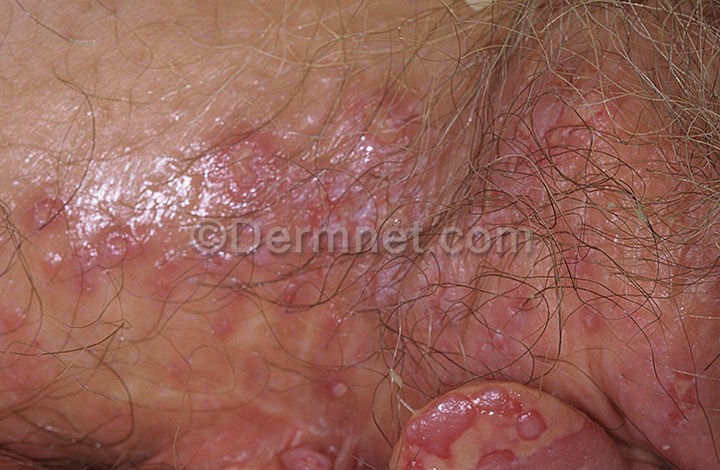
Disease: Herpes HPV and other STDs Photos